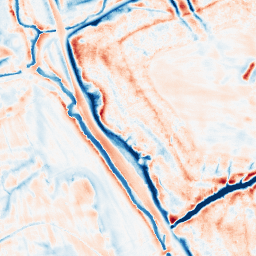
Category: edge_preserving
Decomposition family: bilateral
Decomposition parameters: d: 21
sigma_color: 150
sigma_space: 150
Upsampling method: lanczos
Upsampling parameters: scale: 4
Upsampling scale: 4